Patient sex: F
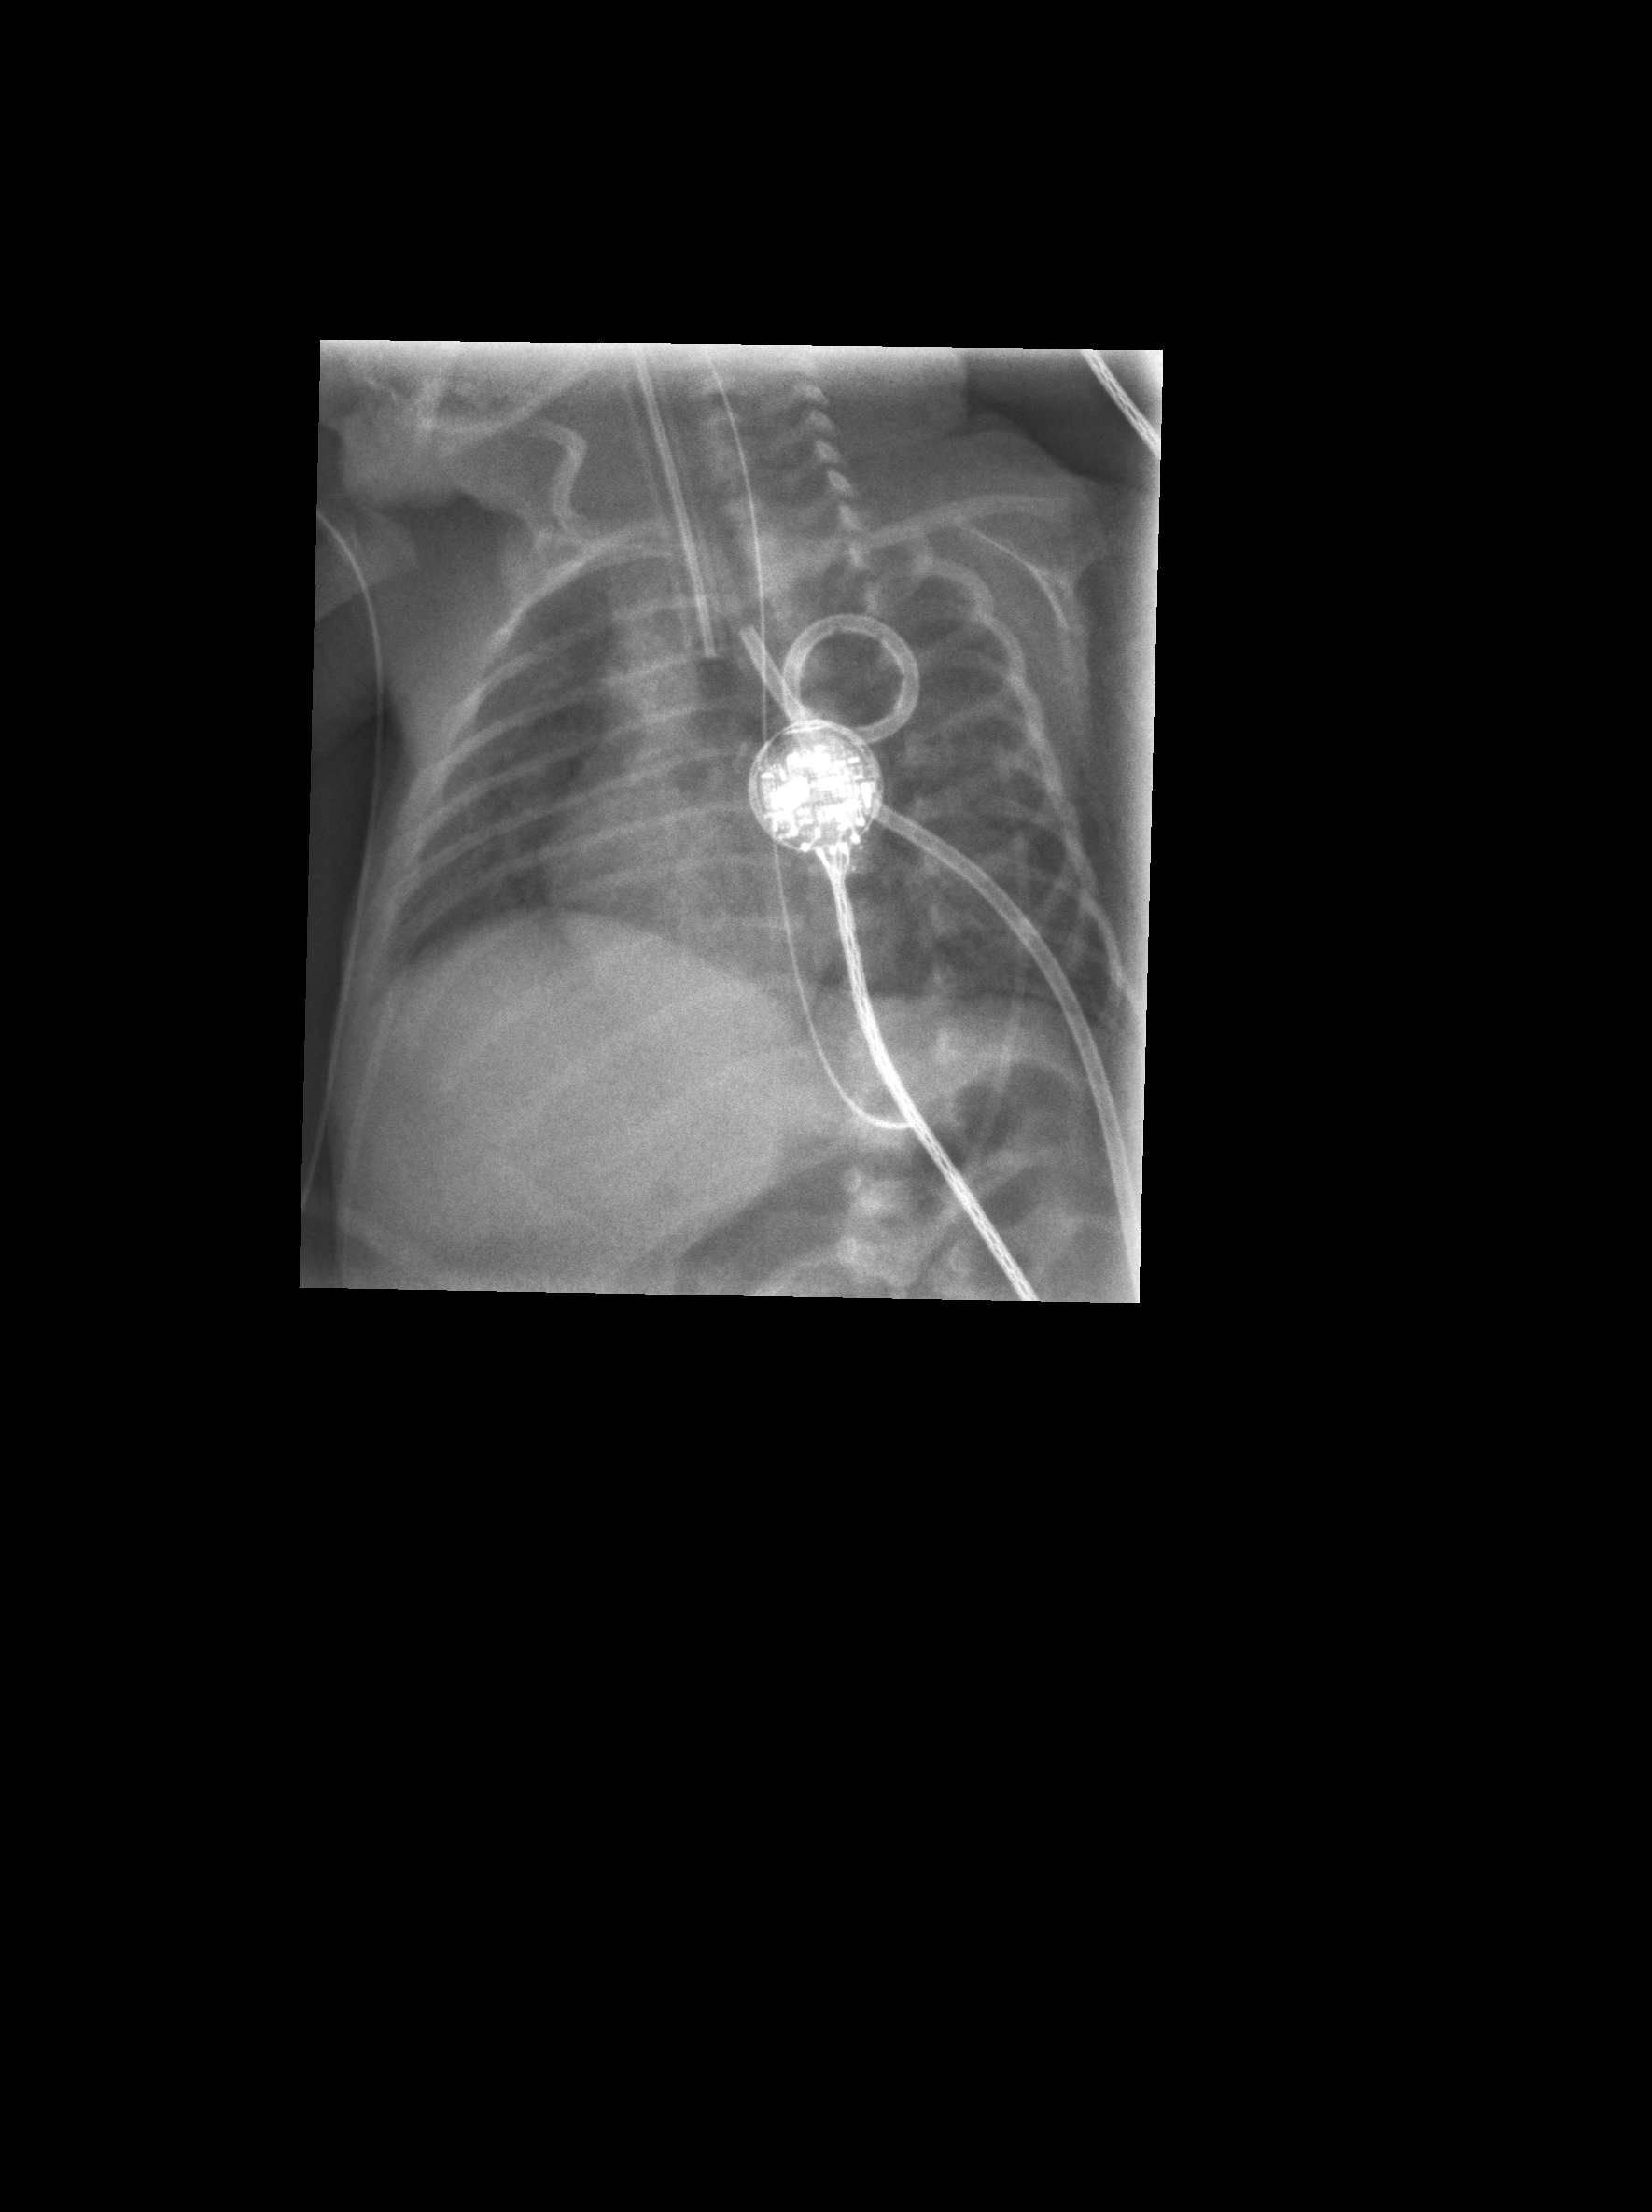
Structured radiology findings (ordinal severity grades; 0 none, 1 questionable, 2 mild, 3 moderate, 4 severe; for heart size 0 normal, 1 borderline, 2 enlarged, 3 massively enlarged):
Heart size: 0
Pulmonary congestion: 0
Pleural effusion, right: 0
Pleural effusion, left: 0
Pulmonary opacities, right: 2
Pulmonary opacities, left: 2
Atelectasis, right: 0
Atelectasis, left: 0